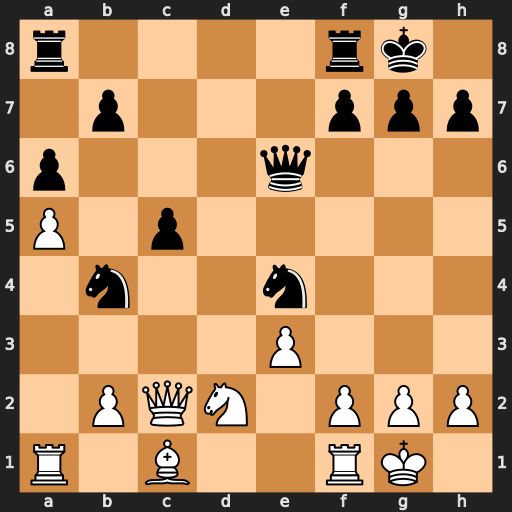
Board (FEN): r4rk1/1p3ppp/p3q3/P1p5/1n2n3/4P3/1PQN1PPP/R1B2RK1
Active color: w
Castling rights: -
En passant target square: -
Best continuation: Qxe4 Qxe4 Nxe4